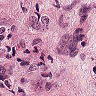
Metastatic tissue present: yes